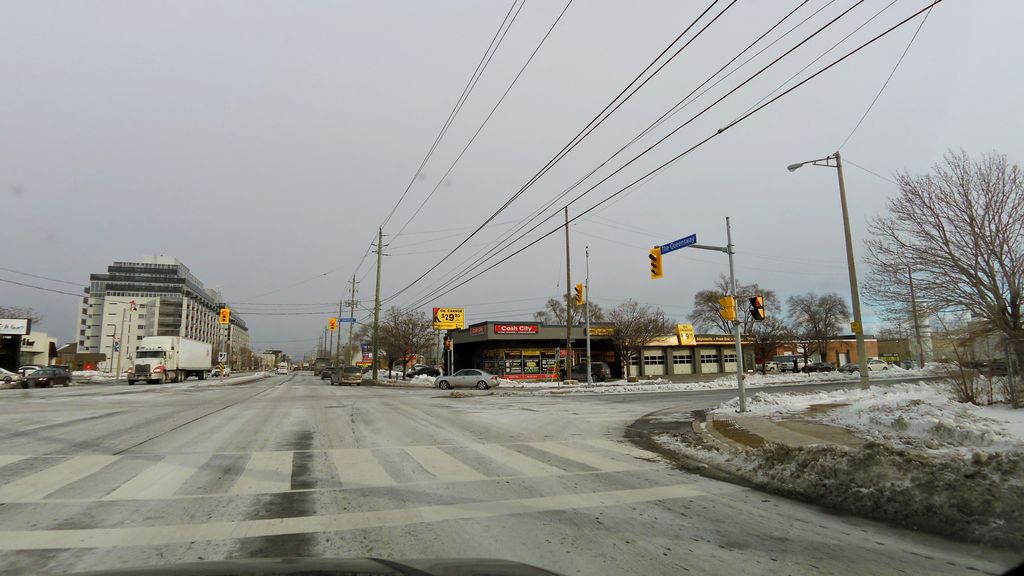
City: toronto